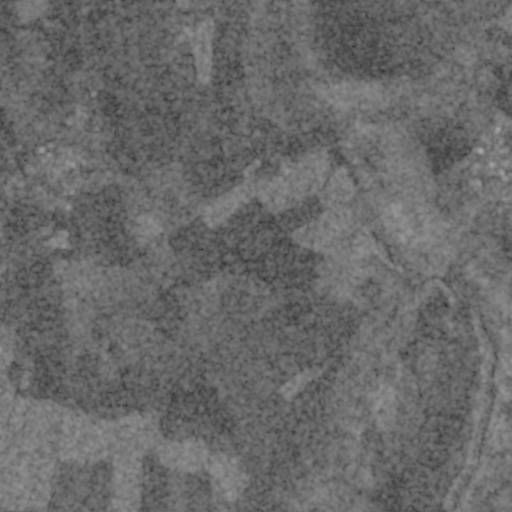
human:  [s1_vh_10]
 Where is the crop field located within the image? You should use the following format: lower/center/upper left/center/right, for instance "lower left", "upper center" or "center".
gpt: The crop field is located in the lower of the image.
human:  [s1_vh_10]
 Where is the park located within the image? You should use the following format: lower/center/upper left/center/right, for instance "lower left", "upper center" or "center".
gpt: The park is located in the center left of the image.
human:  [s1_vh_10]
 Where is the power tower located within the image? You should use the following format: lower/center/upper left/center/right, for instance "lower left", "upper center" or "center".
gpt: The power tower is located in the upper of the image.
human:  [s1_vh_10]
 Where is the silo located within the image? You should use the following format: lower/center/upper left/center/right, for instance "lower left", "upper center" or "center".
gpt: The silo is located in the center right of the image.
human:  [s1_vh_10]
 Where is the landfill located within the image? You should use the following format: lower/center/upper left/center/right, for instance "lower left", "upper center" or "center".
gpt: There is no landfill in the image.

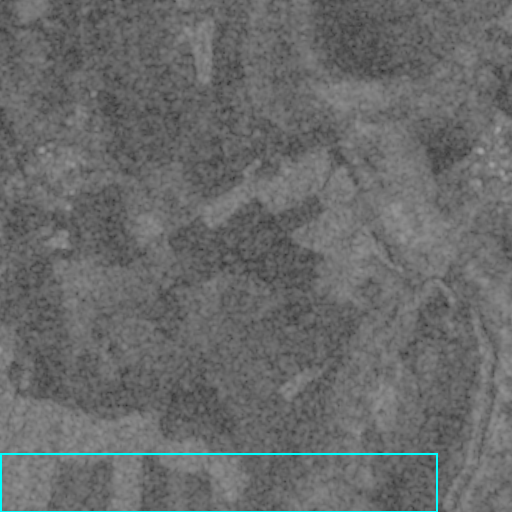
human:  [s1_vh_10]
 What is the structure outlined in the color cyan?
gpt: The structure outlined in cyan is a crop field.
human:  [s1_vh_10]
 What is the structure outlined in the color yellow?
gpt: There is no yellow outline.